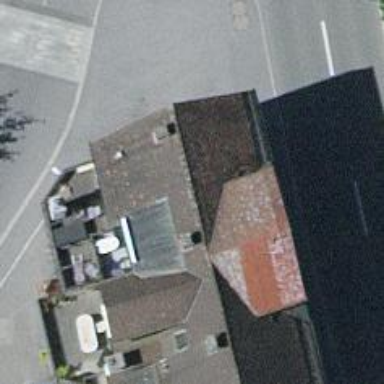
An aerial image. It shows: Restaurant.